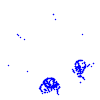
Particle: pion